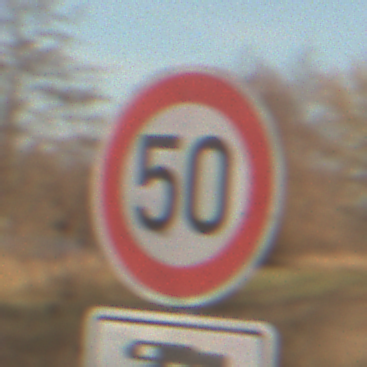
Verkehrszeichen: Geschwindigkeit50
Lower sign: HinweisDurchSinnbild23
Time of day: SunriseSunset
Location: Outdoor (Nature)
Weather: PartlyCloudy
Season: NotSpecified
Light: Natural